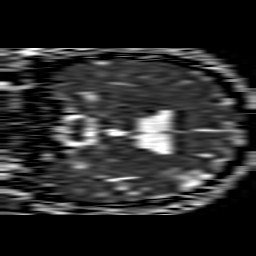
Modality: ADC
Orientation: coronal
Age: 20
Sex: male
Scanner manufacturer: philips
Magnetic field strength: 1.5 T
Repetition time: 3.365 s
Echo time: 0.09255 s